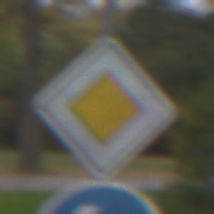
Verkehrszeichen: Vorfahrtsstrasse
Zusatzzeichen unten: VorgeschriebeneFahrtrichtungLinks
Umgebung: Outdoor, Nature
Tageszeit: Midday
Wetter: Overcast
Licht: Natural
Jahreszeit: Autumn
Kontrast: LowContrast